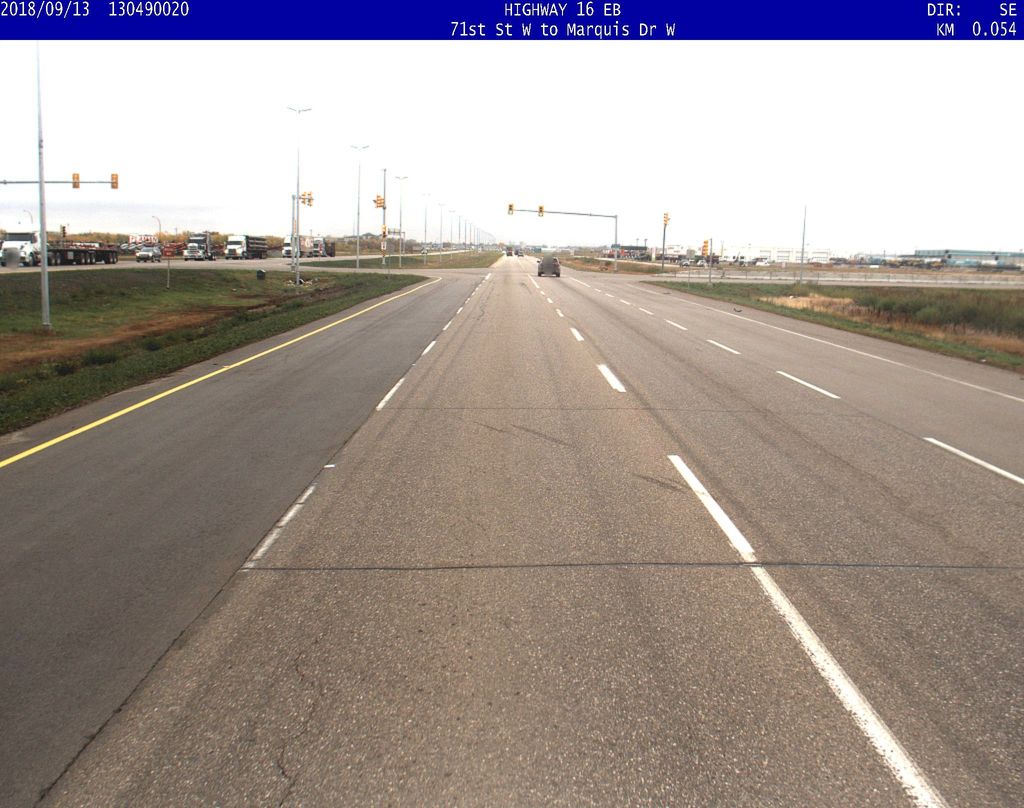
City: saskatoon